Question: For some reason TortoiseHG stopped considering my pushed changesets as having a phase of 'public'; it's keeping them as "default."
Is there any way to force TortoiseHG to "sync up" with the remote repository, and get this straight?
Is there a way in Kiln?

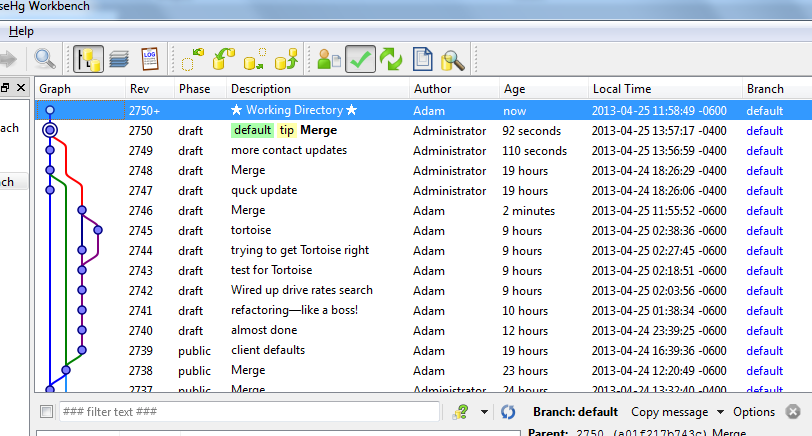
Answer: It looks like this was a recent change in Kiln. As of version 3, pushed changes will show up as draft if they're not a part of the main, central repository from which the branch was created.